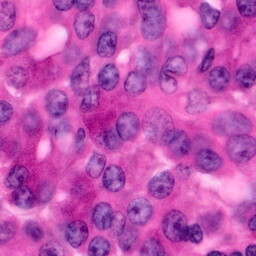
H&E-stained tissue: Pancreatic